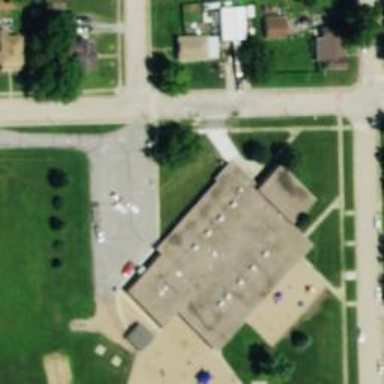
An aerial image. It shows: Kindergarten.